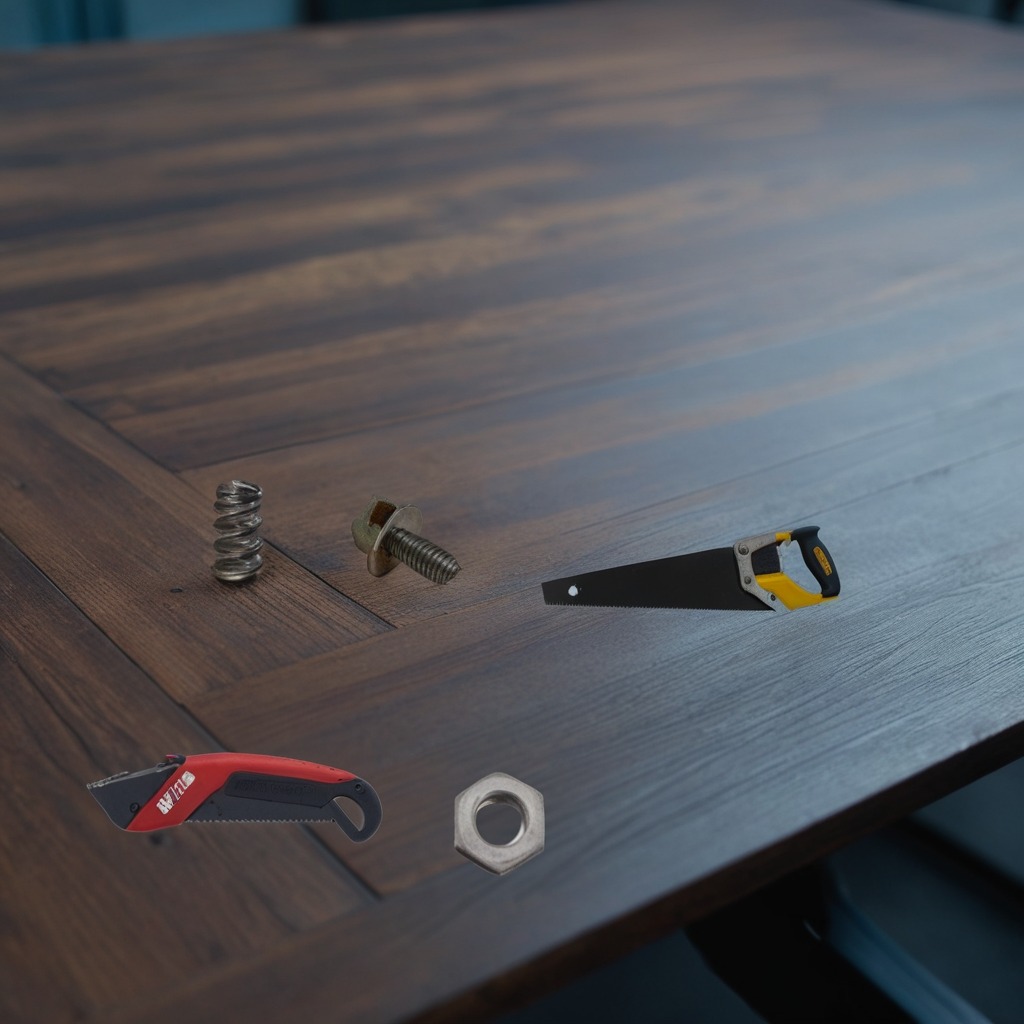
A metal nut is lying on a table with a utility knife and a metal machine screw.